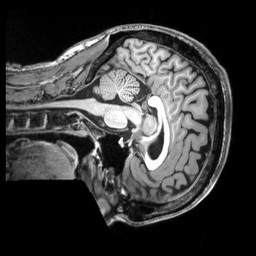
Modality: T1w
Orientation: sagittal
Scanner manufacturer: siemens
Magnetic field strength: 3 T
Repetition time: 2.5 s
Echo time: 0.00343 s